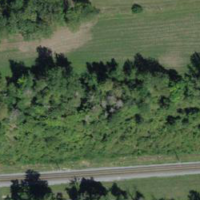
EUNIS habitat code: 24
Species observed at this site:
Neotinea ustulata